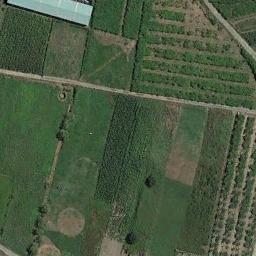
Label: rectangular_farmland